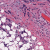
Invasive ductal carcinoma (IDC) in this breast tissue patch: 0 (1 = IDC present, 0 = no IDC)